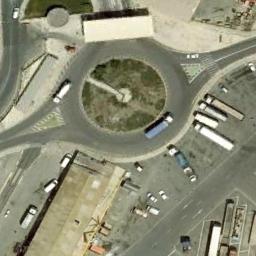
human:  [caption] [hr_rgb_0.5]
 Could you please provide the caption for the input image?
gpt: The roundabout is next to buildings and grass .

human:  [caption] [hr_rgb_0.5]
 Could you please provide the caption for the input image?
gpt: There are many cars beside the roundabout .

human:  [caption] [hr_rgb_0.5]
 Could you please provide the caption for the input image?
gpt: The roundabout with two exits and entrances is surrounded by some buildings and a parking lot .

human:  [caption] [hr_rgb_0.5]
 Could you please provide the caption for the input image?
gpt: There are some buildings around the roundabout, And many cars are parked on both sides of the road next to the roundabout .

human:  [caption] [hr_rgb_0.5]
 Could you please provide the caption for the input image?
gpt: There are some cars beside the roundabout .